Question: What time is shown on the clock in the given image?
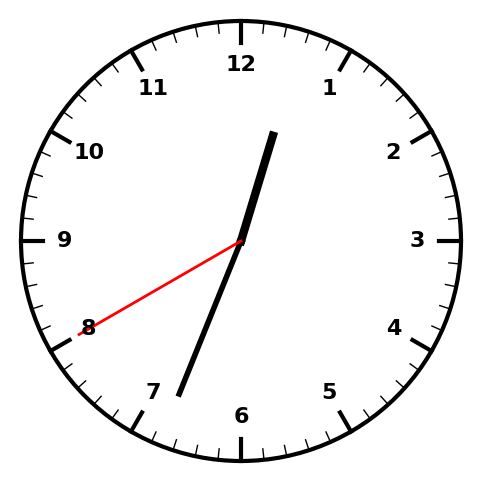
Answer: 12:33:40